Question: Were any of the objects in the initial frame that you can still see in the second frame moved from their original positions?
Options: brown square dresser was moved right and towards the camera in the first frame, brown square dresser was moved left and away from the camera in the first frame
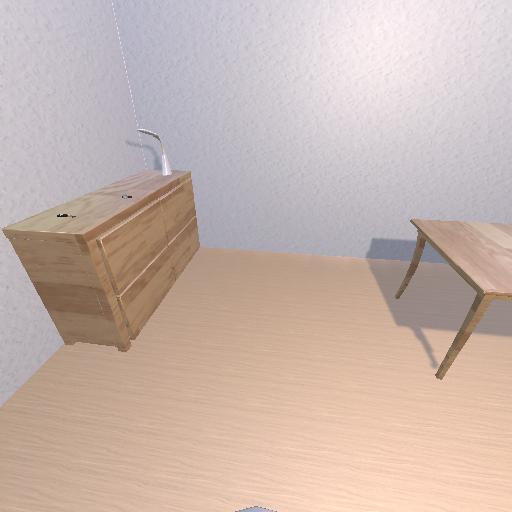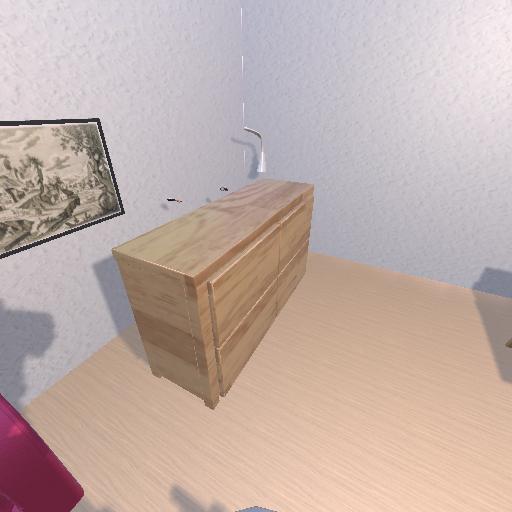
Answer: brown square dresser was moved right and towards the camera in the first frame